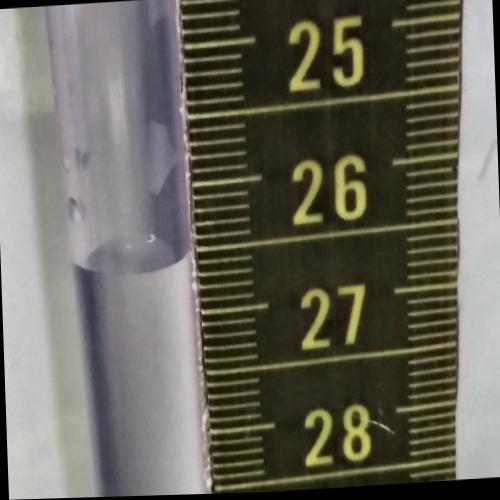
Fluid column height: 26.6 cm